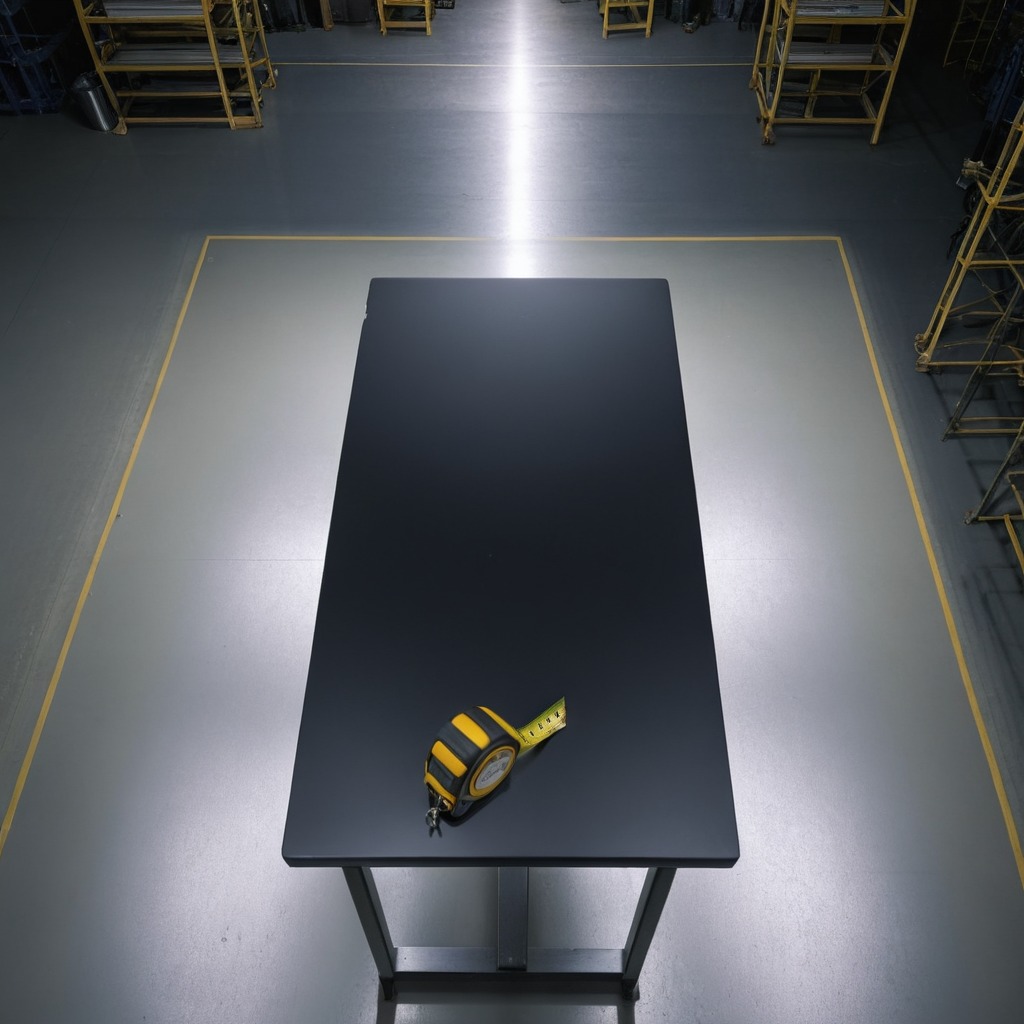
A measuring tape is lying on a clean empty table in a basement in the evening soft directional lighting on the tabletop realistic grain studio-quality clarity centered framing